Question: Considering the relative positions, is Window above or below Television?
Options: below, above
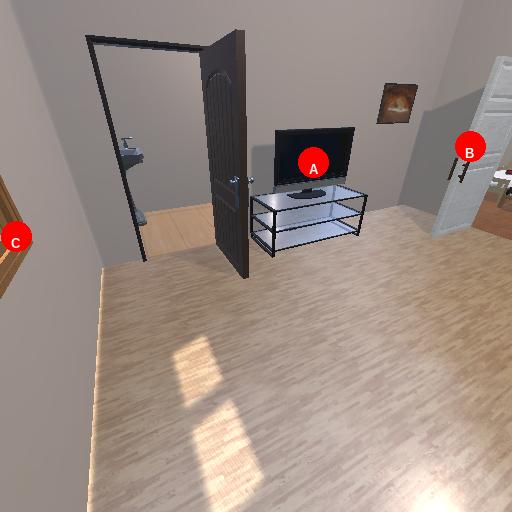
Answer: below